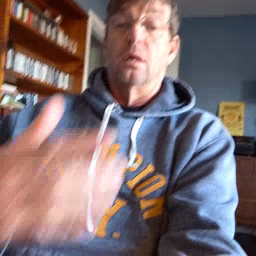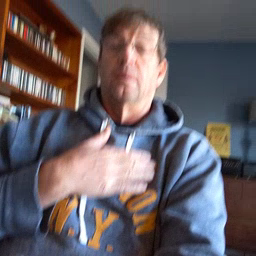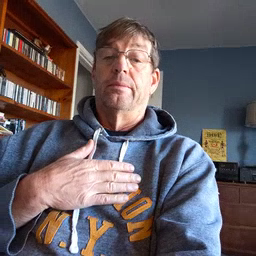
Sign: talk